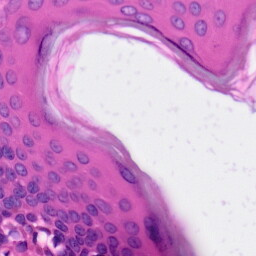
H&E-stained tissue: Skin